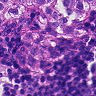
Metastatic tissue present: yes